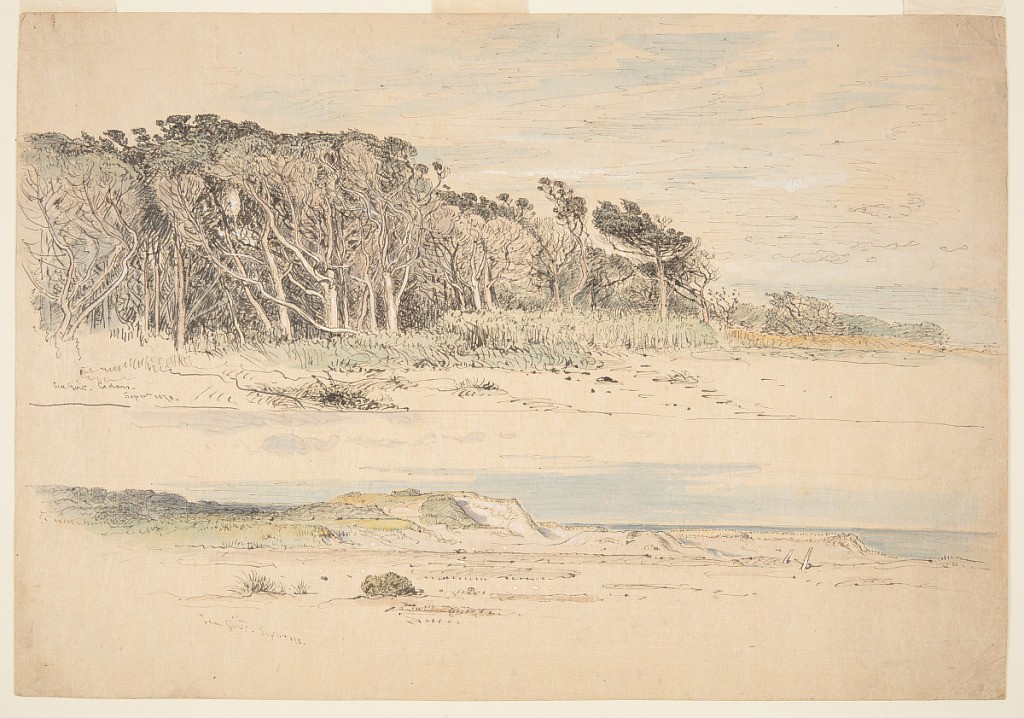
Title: Sea Girt, New Jersey
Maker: Samuel Colman, American, 1832–1920
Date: September 11, 1878
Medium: Pen and black ink, brush and yellow, brown, and blue watercolor, white gouache, traces of graphite on tan paper
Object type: Drawing
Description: Horizonal view of a deserted beach divided by a framing pen line into upper and lower sections: in top section a cedar wood is shown in left middle distance under a cloudy blue sky.  Sand and weeds are in the foreground, with the sea at right rear; in bottom section a view of the sea is shown from the shore, with a narrow, sandy stretch in foreground, dunes in the central middle distance, and a wood in left background.